Question: I put an app in the play store and my friend, who is running 4.1(Nexus 7), got the following message when trying to install my app : "your device isn't compatible with this version". Why this came? Please can any one help me.
'''
Manifeast file
< ?xml version="1.0" encoding="utf-8"?>
< manifest xmlns:android="http://schemas.android.com/apk/res/android"
package="com.ibkr.pcg"
android:versionCode="3"
android:versionName="1.1">
< uses-sdk android:minSdkVersion="7"
android:targetSdkVersion="8"/>
<uses-permission android:name="android.permission.INTERNET"></uses-permission>
<uses-permission android:name="android.permission.CAMERA" />
<uses-permission android:name="android.permission.ACCESS_NETWORK_STATE" ></uses-permission>
<!-- C2DM Permissions Start -->
<!-- Only this application can receive the messages and registration result -->
<permission android:name="com.ibkr.pcg.permission.C2D_MESSAGE" android:protectionLevel="signature" />
<uses-permission android:name="com.ibkr.pcg.permission.C2D_MESSAGE" />
<!-- This app has permission to register and receive message -->
<uses-permission android:name="com.google.android.c2dm.permission.RECEIVE" />
<!-- End of the C2DM Permissions -->
<application android:icon="@drawable/pcgicon"
android:label="@string/app_name"
android:theme="@android:style/Theme.NoTitleBar.Fullscreen"
android:name="MyApplication"
android:debuggable="true">
<activity android:name=".PriceCheckGuruSplash"
android:label="@string/app_name">
<intent-filter>
<action android:name="android.intent.action.MAIN" />
<category android:name="android.intent.category.LAUNCHER" />
</intent-filter>
</activity>
<!-- Only C2DM servers can send messages for the app. If permission is not set - any other app can generate it -->
<receiver
android:name=".C2DMMessageReciever" android:permission="com.google.android.c2dm.permission.SEND" >
<!-- Receive the actual message -->
<intent-filter >
<action android:name="com.google.android.c2dm.intent.RECEIVE" >
</action>
<category android:name="com.ibkr.pcg" />
</intent-filter>
</receiver>
<receiver
android:name=".C2DMRegistrationReceiver"
android:permission="com.google.android.c2dm.permission.SEND" >
<intent-filter >
<action android:name="com.google.android.c2dm.intent.REGISTRATION" >
</action>
<category android:name="com.ibkr.pcg" />
</intent-filter>
</receiver>
<activity android:name="MessageReceivedActivty" android:screenOrientation="portrait"/>
<activity android:name="LoginScreen" android:screenOrientation="portrait"> </activity>
<activity android:name="RegistrationScreen" android:screenOrientation="portrait"> </activity>
<activity android:name="ForgotPasswordScreen" android:screenOrientation="portrait"> </activity>
<activity android:name="UserPreferences" android:screenOrientation="portrait"> </activity>
<activity android:name="TrackedItems" android:screenOrientation="portrait"> </activity>
<activity android:name="WebPage" android:screenOrientation="portrait"> </activity>
<activity android:name="CustomTabActivity" android:screenOrientation="portrait"> </activity>
<activity android:name="TabGroup1Activity" android:screenOrientation="portrait"> </activity>
<activity android:name="TabGroup2Activity" android:screenOrientation="portrait"> </activity>
<activity android:name="TabGroup3Activity" android:screenOrientation="portrait"> </activity>
<activity android:name="TabGroup4Activity" android:screenOrientation="portrait"> </activity>
<activity android:name="SearchScreen" android:screenOrientation="portrait"> </activity>
<activity android:name="SearchResultsScreen" android:screenOrientation="portrait"></activity>
<activity android:name="ProductDisplay" android:screenOrientation="portrait"></activity>
<activity android:name="VendorsDisplay" android:screenOrientation="portrait"></activity>
<activity android:name="Filter" android:screenOrientation="portrait"></activity>
<activity android:name="barcodeScanner" android:screenOrientation="portrait"></activity>
<activity android:name="ScannerPage" android:screenOrientation="portrait"></activity>
<activity android:name="Linegraphpage" android:screenOrientation="landscape"></activity>
<activity android:name="org.achartengine.GraphicalActivity" android:screenOrientation="landscape"/>
<activity android:name="org.acra.CrashReportDialog"
android:theme="@android:style/Theme.Dialog"
android:launchMode="singleInstance"
android:excludeFromRecents="true"
android:finishOnTaskLaunch="true" />
</application>
'''
< /manifest>

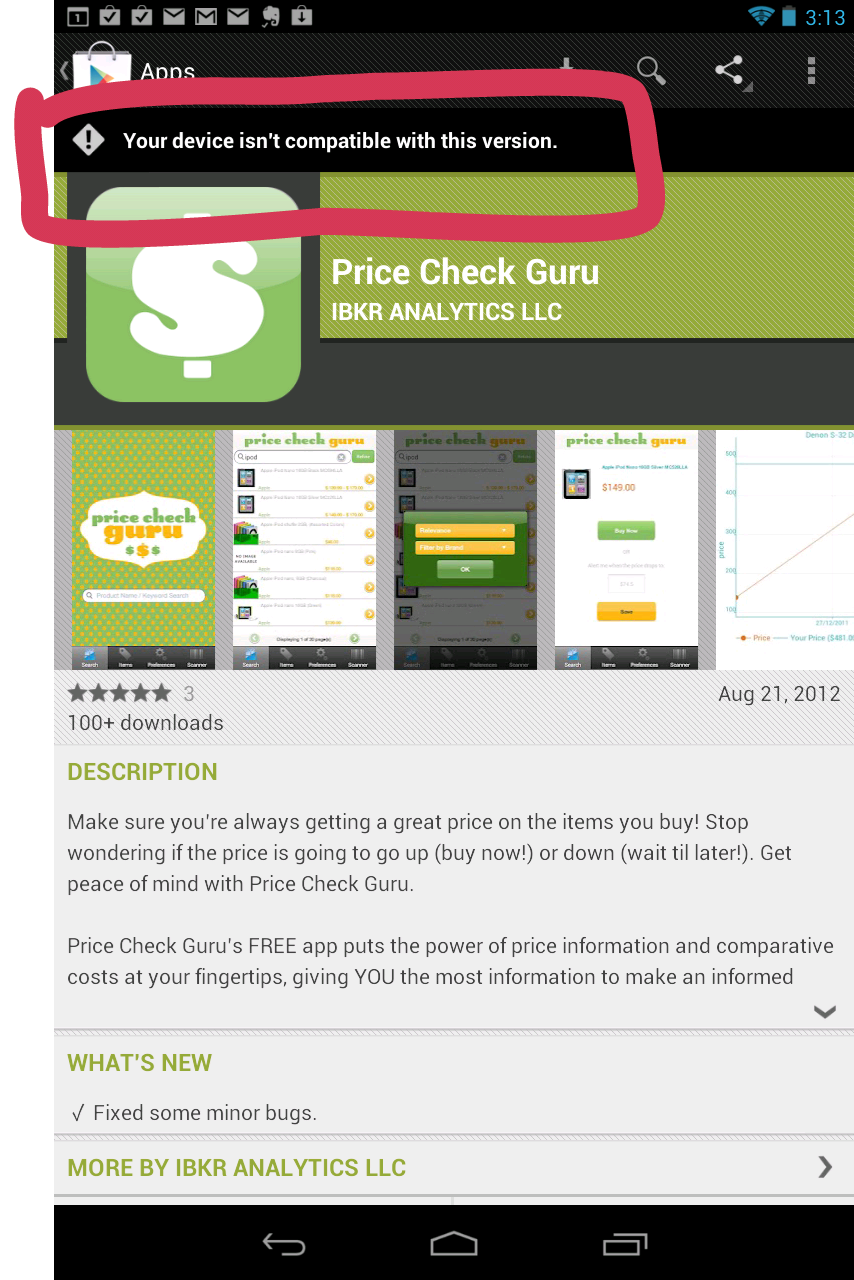
Answer: //remove this android:targetSdkVersion="8"
and Nexus 7 doesn't have back camera features.
'''
<uses-permission android:name="android.permission.CAMERA" />
'''
If you are using the camera via an intent, your application does not need to request this permission.
Camera Features - Your application must also declare use of camera features, for example:
'''
<uses-feature android:name="android.hardware.camera" />
'''
For a list of camera features, see the manifest Features Reference.
Adding camera features to your manifest causes Google Play to prevent your application from being installed to devices that do not include a camera or do not support the camera features you specify. <URL>
If your application can use a camera or camera feature for proper operation, but does not require it, you should specify this in the manifest by including the android:required attribute, and setting it to false:
you need to mention <URL>